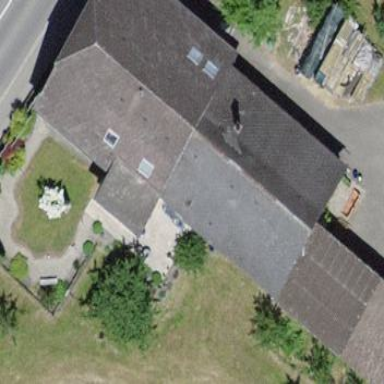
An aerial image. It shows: Gabled roof farm building.